Question:
I'm having trouble figuring out how to properly create an object depending on the user's choice.
In the program, I ask the user which they class they want to be--Knight or Wizard. I take input '1' or '2' to represent Knight and Wizard.
I made a switch statement, and within case 1, I declared an object Knight, and the same for Wizard.
I need to use these objects outside of the switch statement, but I can't. I tried to make a 'default' object by making 'Player player;' but because the Player class has a pure virtual function, I can't do that either.
How do I do this effectively?
This is what I have so far:
'''
int main()
{
std::string plyrName;
int input;
bool foo = false;
std::cout << "What is your name?
";
std::cin >> plyrName;
std::cin.ignore(1000, '
');
std::cout << "
Welcome, " << plyrName << ". What class would you like to be?
";
std::cout << "1. Knight.
2. Wizard.
";
std::cin >> input;
while (input != 1 && input != 2)
{
if (foo == true)
std::cout << "Please enter 1 for Knight and 2 for Wizard.
";
if (!(std::cin >> input))
{
std::cin.clear();
std::cin.ignore(std::numeric_limits<std::streamsize>::max(), '
');
std::cout << "
";
std::cout << "Only integers are allowed.
";
}
else
std::cout << "
";
foo = true;
}
switch (input)
{
case 1:
{
Wizard player;
break;
}
case 2:
{
Knight player;
break;
}
}
std::cout << "
Here is your player information summary.
";
std::cout << player.classType();
system("pause");
return 0;
}
'''
I need to access the player object after is has been created, because I want to output to the user which class they selected. Both Knight and Wizard classes have a function to output this.
I have a follow up question. In the diagram, Knight & Wizard have a static variable 'special attack name'. How can I access this variable in the main function? The solution of using unique_ptr means that the pointer will point to the base class Player, thus not allowing access to the derived class members such as the static variable 'special attack name'. Do I have a flaw in my design?
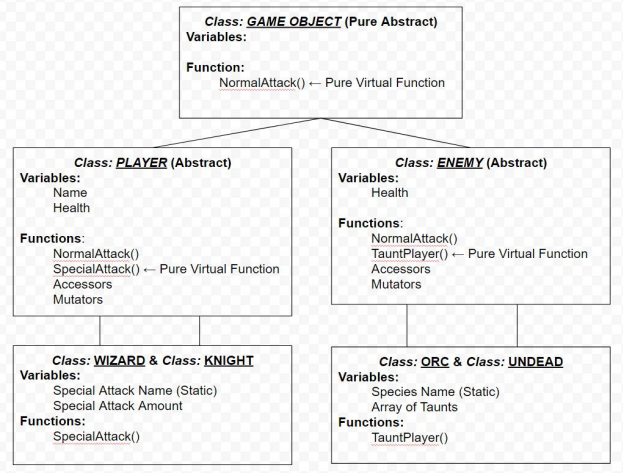
Answer: In your case, because you want to accomplish polymorphism, you should go for pointers and references. Why? I would highly recommend this beautiful answer. <URL>
So, should you go for a raw pointer, something like 'Player *'?
In almost all scenarios, you should never ever go for raw pointers and especially, when it points to dynamic memory. Simply because any programming error or an exception might lead to 'delete' getting skipped.
Therefore, I would highly recommend you to go for smart pointers introduced in C++11 like 'unique_ptr' and 'shared_ptr' which follow RAII pattern and guarantee deinitialization.
Here is an example of usage of 'unique_ptr' in your case.
'''
#include <memory>
using PlayerPtr = std::unique_ptr<Player>;
using KnightPtr = std::unique_ptr<Knight>;
using WizardPtr = std::unique_ptr<Wizard>;
int main()
{
...
PlayerPtr playerPtr = nullptr;
switch (input) {
case 1: {
playerPtr = KnightPtr(new Knight);
}
break;
case 2: {
playerPtr = WizardPtr(new Wizard);
}
break;
}
// use playerPtr outside.
}
'''
As rightly pointed out by <URL>, you must go for 'std::make_unique' instead of using 'new'. But remember, that is a C++14 concept. You must have compiler support for it.